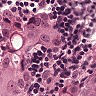
Metastatic tissue present: yes